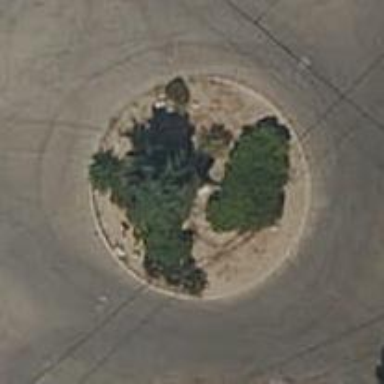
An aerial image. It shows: Residential road with roundabout.